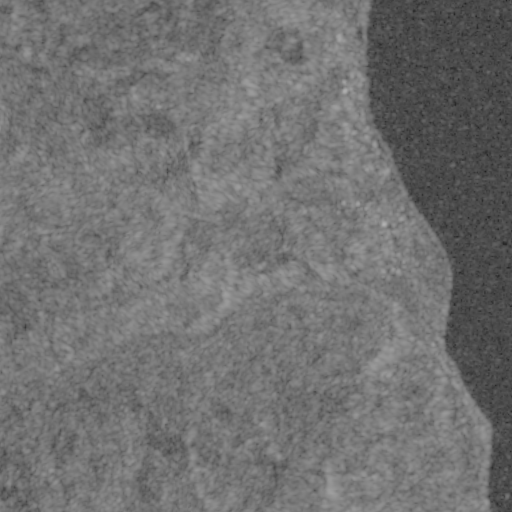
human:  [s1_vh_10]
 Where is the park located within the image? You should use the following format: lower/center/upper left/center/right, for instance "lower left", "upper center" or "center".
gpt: The park is located in the center right of the image.
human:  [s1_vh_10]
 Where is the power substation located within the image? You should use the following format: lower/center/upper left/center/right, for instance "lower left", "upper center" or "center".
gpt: The power substation is located in the center right of the image.
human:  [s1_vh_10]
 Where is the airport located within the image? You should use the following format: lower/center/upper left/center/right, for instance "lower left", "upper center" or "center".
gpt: There is no airport in the image.

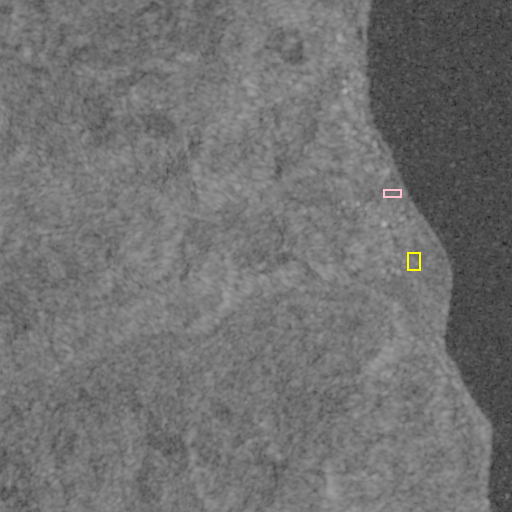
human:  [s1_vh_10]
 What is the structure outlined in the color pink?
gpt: The structure outlined in pink is a park.
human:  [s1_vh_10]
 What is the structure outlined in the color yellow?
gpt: The structure outlined in yellow is a power substation.
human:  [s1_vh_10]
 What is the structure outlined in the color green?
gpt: There is no green outline.